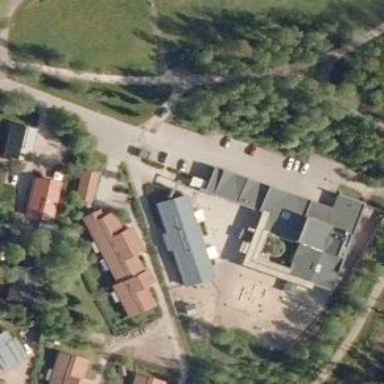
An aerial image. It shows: Kindergarten building.